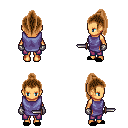
a pixel art fantasy rpg character, female body template, human, tanned skin, chain tabard jacket, magenta pants, brown long topknot hairstyle, metal gloves, black slippers, dagger, four views (front, back, left, right), 2x2 character sprite sheet, small pixel art, hard edges, no anti-aliasing